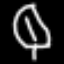
Label: leaf